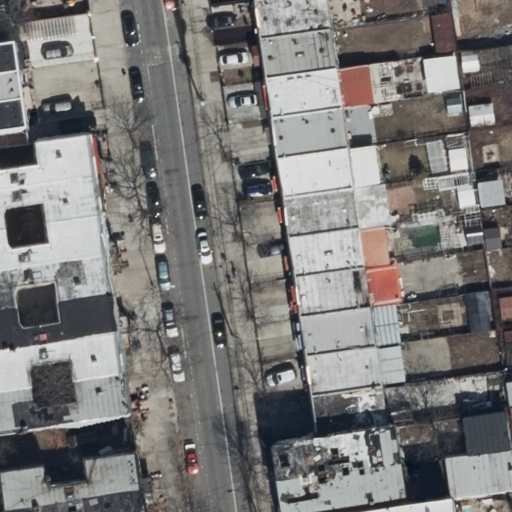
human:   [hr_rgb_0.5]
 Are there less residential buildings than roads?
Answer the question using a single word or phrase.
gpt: no

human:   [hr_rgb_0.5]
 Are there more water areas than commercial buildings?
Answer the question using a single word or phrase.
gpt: no

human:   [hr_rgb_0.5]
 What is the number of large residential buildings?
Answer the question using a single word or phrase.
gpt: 0

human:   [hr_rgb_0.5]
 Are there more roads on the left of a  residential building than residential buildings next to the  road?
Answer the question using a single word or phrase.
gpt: no

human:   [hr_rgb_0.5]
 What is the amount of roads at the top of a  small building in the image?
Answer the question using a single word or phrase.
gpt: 1

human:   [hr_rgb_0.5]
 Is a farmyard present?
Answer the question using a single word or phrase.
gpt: no

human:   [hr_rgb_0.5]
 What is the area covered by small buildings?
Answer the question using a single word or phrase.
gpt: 287m2

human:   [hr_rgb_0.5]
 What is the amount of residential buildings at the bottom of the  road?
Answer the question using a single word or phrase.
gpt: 14

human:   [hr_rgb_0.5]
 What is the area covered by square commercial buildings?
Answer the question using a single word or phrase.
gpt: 0m2

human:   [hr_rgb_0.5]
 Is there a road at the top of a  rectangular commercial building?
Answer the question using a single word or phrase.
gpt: no

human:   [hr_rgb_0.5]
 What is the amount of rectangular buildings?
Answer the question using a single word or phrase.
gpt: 20

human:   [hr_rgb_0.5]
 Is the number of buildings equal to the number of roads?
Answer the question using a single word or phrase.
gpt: no

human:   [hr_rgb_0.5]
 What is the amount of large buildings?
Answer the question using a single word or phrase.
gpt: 0

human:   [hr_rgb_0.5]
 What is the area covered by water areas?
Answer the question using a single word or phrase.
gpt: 0m2

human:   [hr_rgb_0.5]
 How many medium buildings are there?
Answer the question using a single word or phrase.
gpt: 21

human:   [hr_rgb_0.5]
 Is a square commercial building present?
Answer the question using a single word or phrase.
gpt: no

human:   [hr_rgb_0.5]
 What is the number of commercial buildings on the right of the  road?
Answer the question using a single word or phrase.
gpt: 0

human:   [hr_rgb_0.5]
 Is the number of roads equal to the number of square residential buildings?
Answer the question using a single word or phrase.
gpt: no

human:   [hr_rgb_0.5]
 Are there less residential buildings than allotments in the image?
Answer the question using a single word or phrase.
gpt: no

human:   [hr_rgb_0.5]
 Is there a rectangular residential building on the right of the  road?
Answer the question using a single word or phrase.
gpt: yes

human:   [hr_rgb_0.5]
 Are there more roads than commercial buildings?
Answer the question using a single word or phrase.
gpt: yes

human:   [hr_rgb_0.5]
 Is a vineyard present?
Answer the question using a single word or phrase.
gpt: no

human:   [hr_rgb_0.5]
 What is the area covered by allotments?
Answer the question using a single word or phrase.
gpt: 0m2

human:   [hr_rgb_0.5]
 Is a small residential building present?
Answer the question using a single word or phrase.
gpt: yes

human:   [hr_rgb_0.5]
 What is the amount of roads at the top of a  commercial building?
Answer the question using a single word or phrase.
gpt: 0

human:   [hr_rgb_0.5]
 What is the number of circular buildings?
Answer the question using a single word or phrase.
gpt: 0

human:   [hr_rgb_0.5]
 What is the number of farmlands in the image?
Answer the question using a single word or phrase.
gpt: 0

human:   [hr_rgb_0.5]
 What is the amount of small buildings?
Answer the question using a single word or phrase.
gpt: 7

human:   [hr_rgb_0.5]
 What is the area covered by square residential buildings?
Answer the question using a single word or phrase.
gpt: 0m2

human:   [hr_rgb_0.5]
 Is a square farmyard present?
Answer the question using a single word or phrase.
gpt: no

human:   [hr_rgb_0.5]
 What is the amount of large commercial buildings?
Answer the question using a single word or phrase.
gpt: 0

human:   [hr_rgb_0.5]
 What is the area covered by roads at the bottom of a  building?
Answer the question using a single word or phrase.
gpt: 0m2

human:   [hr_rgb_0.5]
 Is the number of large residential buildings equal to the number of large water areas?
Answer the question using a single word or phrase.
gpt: yes

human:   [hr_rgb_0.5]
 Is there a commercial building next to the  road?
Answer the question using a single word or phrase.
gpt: no

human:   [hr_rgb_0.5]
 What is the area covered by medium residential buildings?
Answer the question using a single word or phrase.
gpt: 3103m2

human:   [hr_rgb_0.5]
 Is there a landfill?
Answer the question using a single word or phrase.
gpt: no